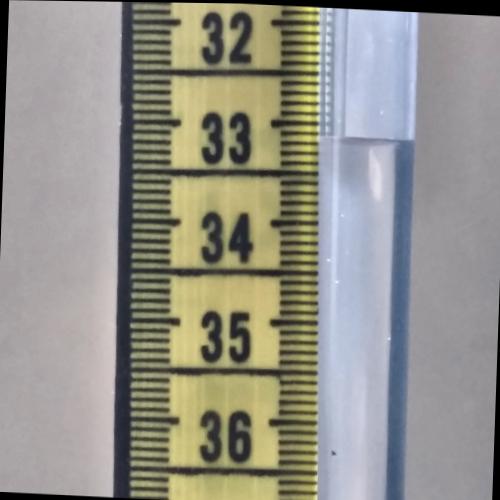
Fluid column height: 33.1 cm